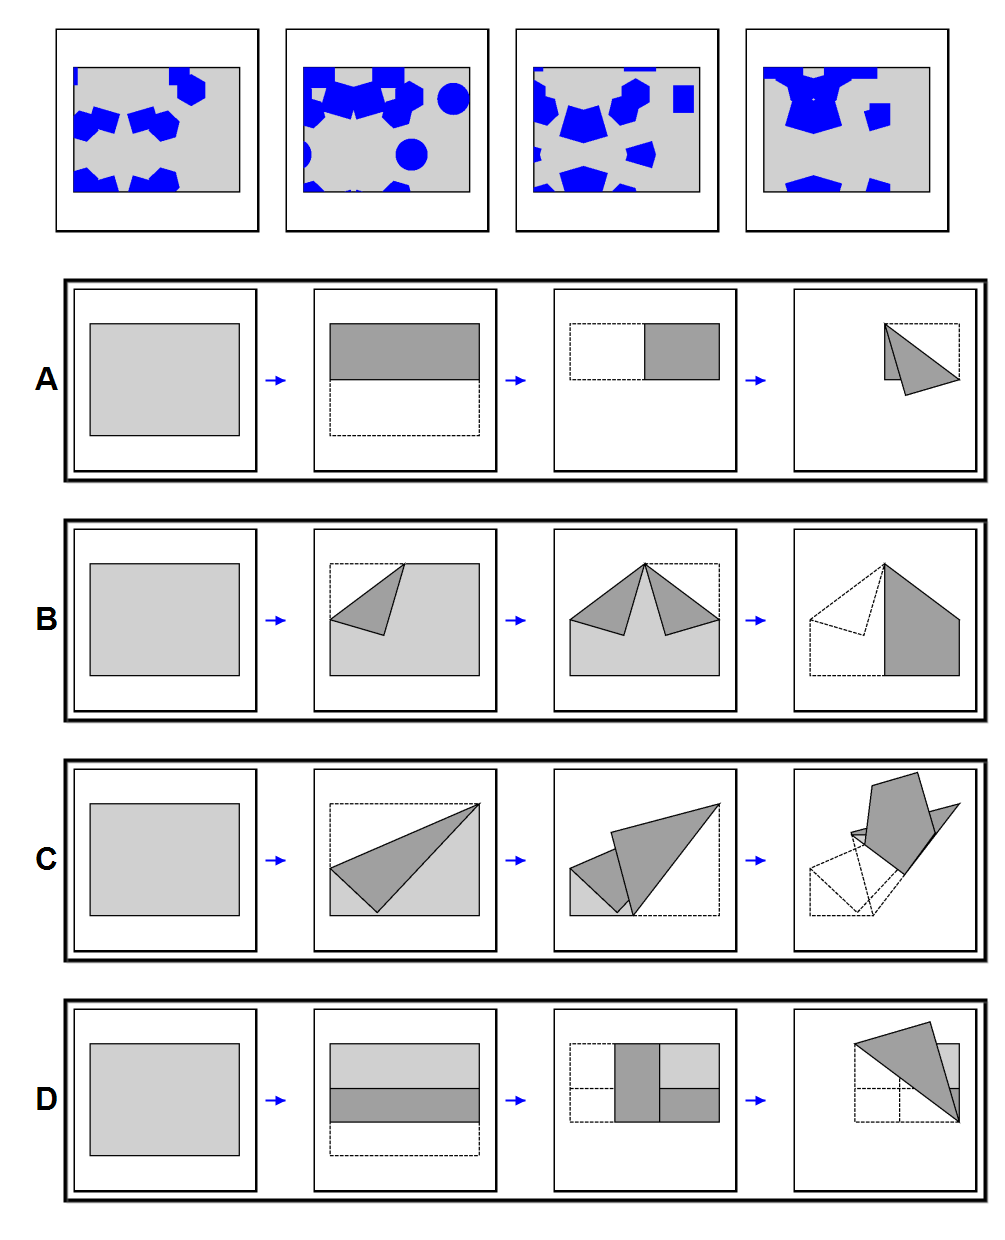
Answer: D